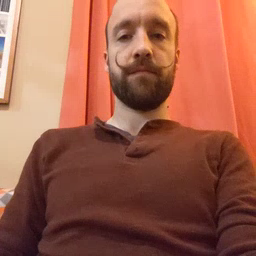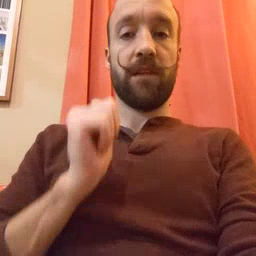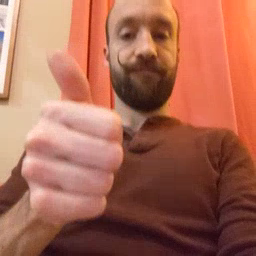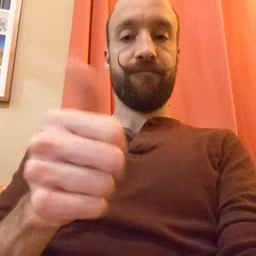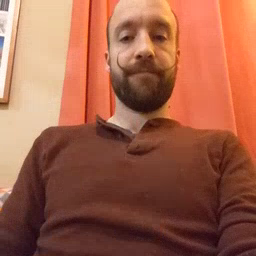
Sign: yourself